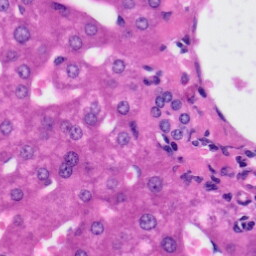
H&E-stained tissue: Liver